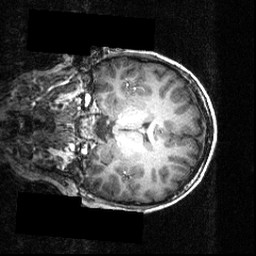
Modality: T1w
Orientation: coronal
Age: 12
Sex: male
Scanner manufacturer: siemens
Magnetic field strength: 3.951 T
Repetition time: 1.5 s
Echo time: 0.00335 s